Question: Please have a look at this <URL>:
'So clear:both'

Here is the simple code:
'''
<html>
<head>
<style>
label {
float: left;
}
dt {
font-weight: bold;
color: green;
}
</style>
</head>
<body>
<form style="width: 460px">
<fieldset>
<label>
<dt>Country1</dt>
<dd>United States</dd>
<dd>United States</dd>
</label>
<label>
<dt>Country2</dt>
<dd>United States</dd>
<dd>United States</dd>
<dd>United States</dd>
<dd>United States</dd>
<dd>United States</dd>
</label>
<label>
<dt>Country3</dt>
<dd>United States</dd>
</label>
<label>
<dt>Country4</dt>
<dd>United States</dd>
<dd>United States</dd>
<dd>United States</dd>
<dd>United States</dd>
<dd>United States</dd>
</label>
</fieldset>
</form>
</body>
</html>
'''
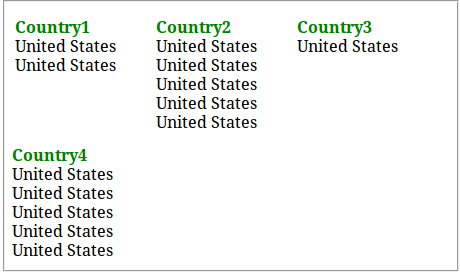
Answer: Instead of 'float' you may want to use 'display:inline-block':
'''
label {
width:130px;
vertical-align:top;
display:inline-block;
}
'''
And the demo <URL>